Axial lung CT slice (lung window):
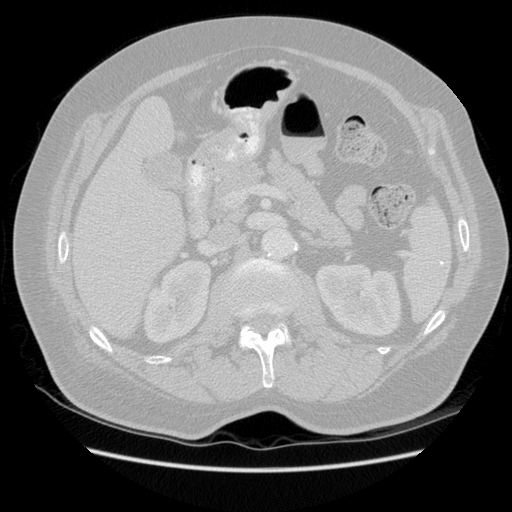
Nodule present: no